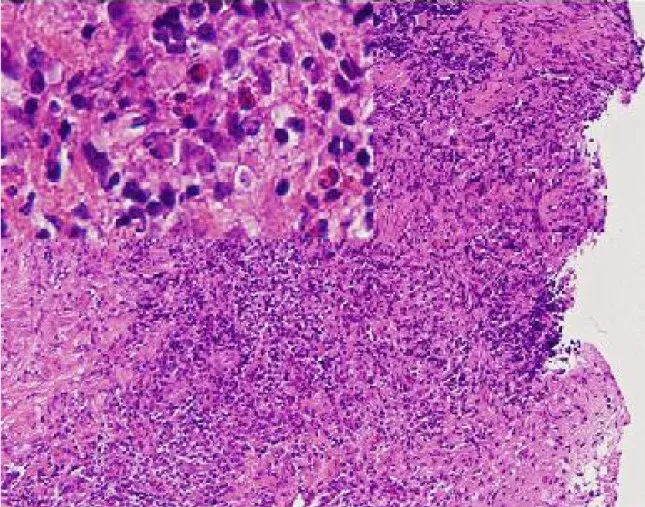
The plerocercoid was surrounded by fibrous tissue and mixed inflammatory cell infiltrates, including lymphocytes and eosinophils. (H&E, x100 and x400 [inset]).
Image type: pathology (h&e)